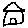
Label: house